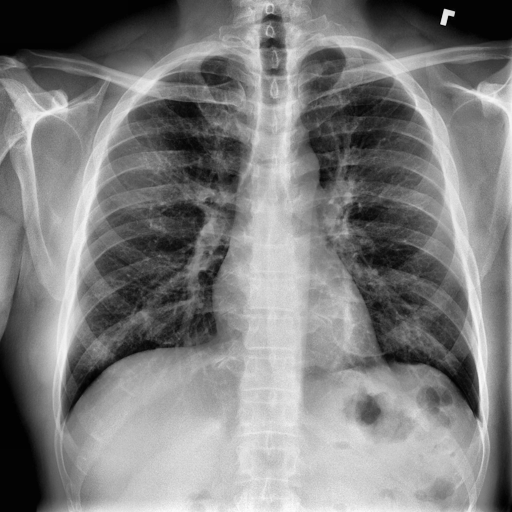
Finding: NORMAL